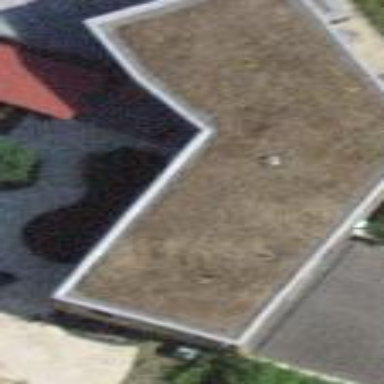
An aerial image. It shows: Detached building.